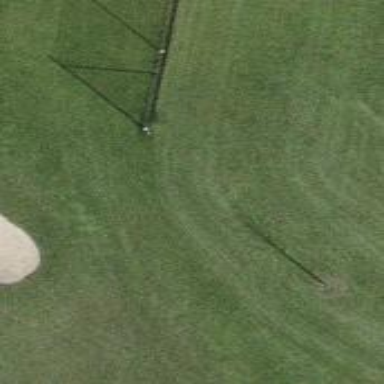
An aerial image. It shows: Fence.